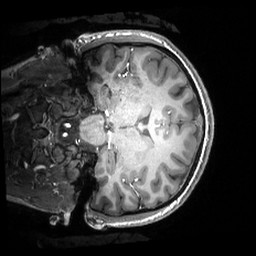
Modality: T1w
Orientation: coronal
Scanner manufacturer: philips
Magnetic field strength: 7 T
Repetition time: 0.008 s
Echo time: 0.001974 s